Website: home-depot
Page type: account-dashboard
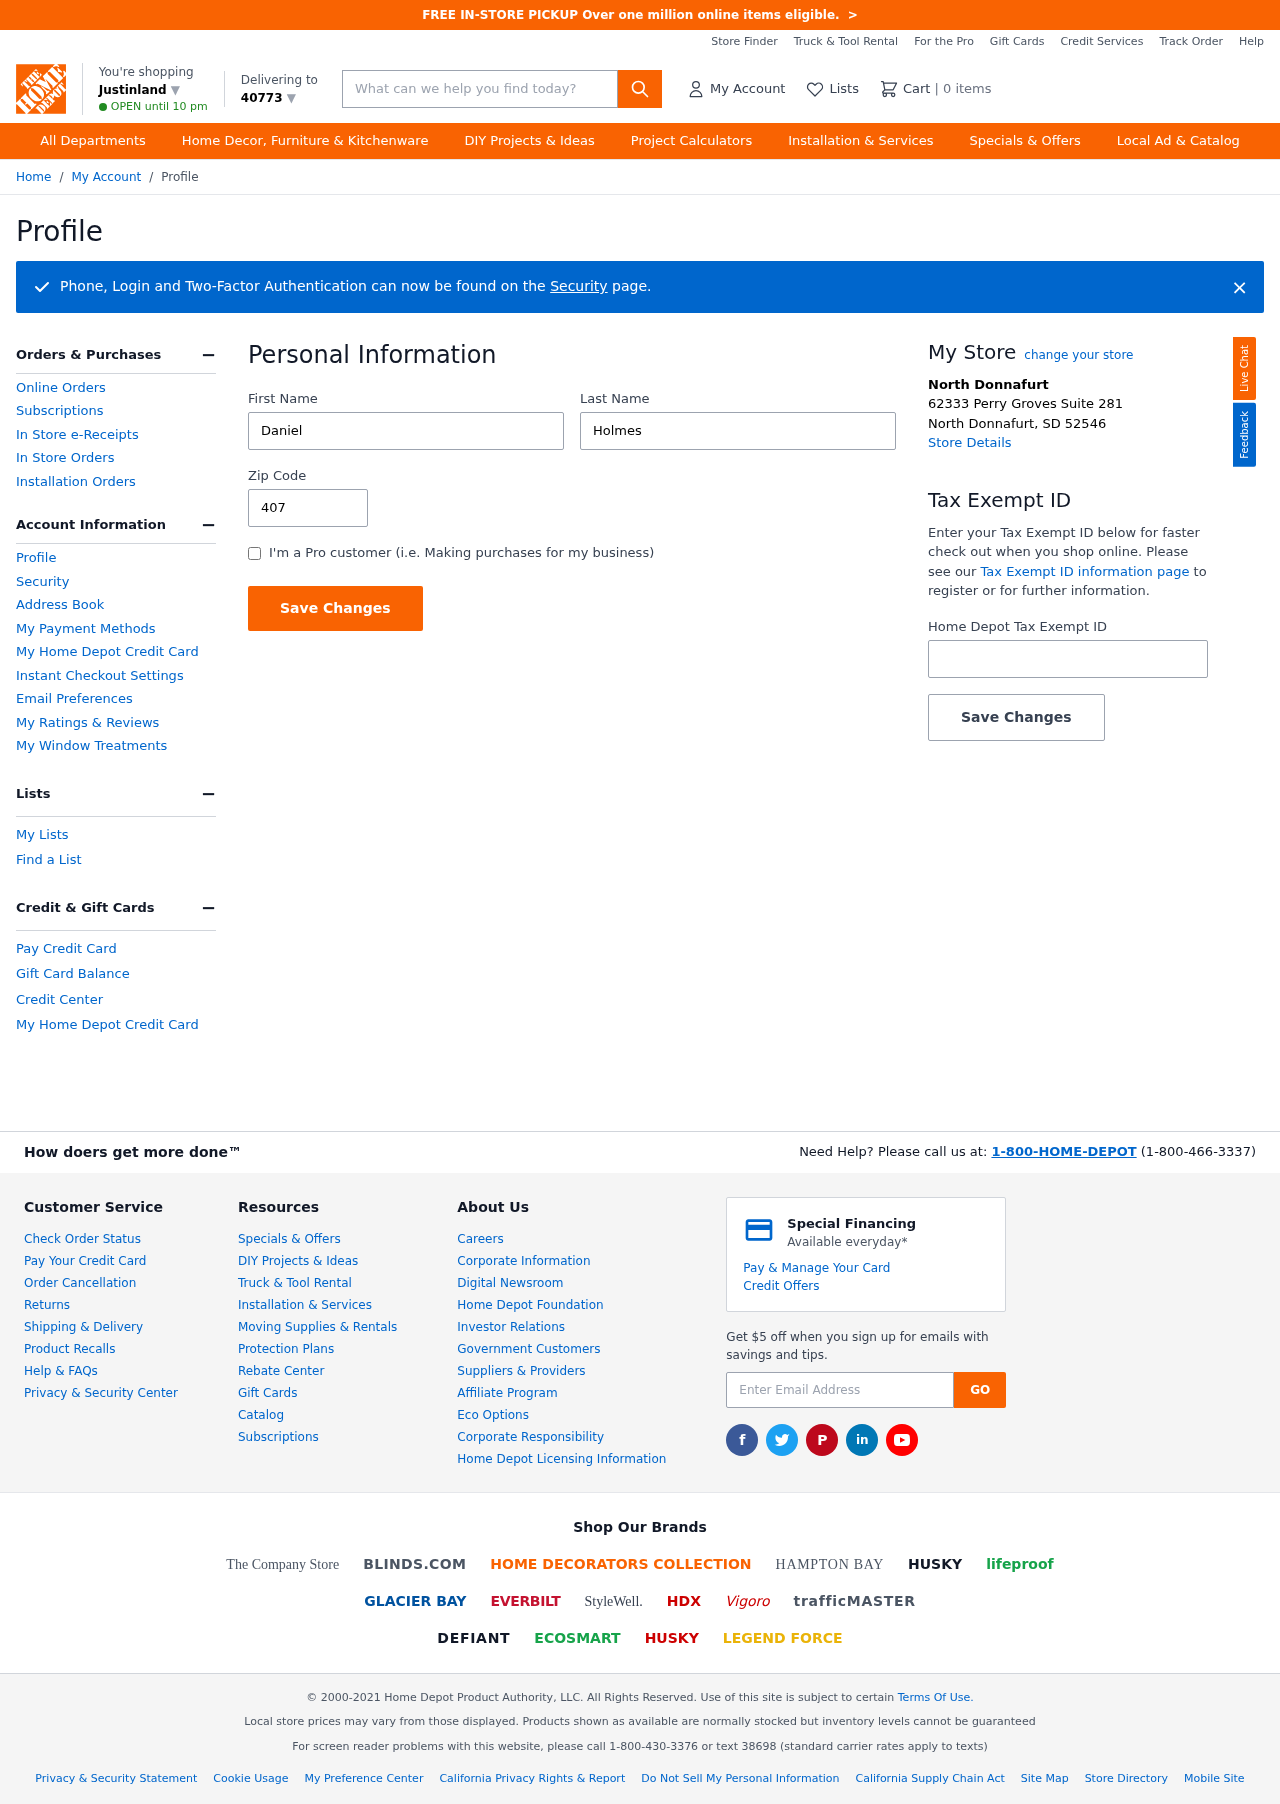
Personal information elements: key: PII_CITY
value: Justinland ▼
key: PII_FIRSTNAME
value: Daniel
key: PII_LASTNAME
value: Holmes
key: PII_LOCATION1_CITY
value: North Donnafurt
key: PII_LOCATION1_CITY_STATE_ZIP
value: North Donnafurt, SD 52546
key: PII_LOCATION1_STREET
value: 62333 Perry Groves Suite 281
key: PII_POSTCODE
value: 40773 ▼
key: PII_POSTCODE
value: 40773
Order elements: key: ORDER_NUM_ITEMS
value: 0
Search elements: key: HEADER_SEARCH
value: What can we help you find today?